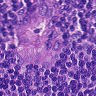
Metastatic tissue present: yes